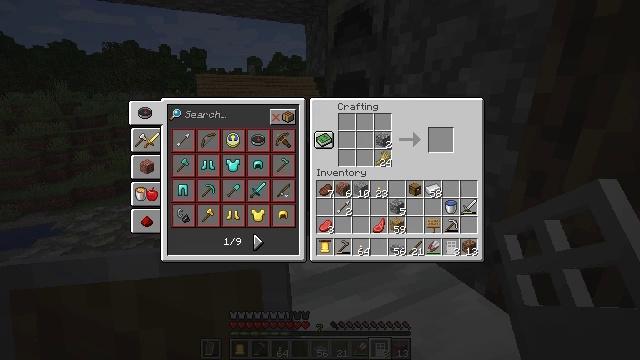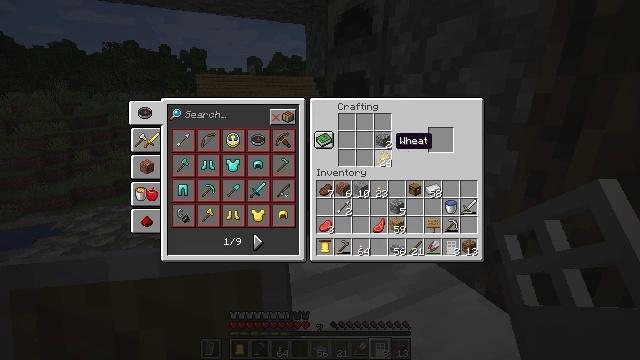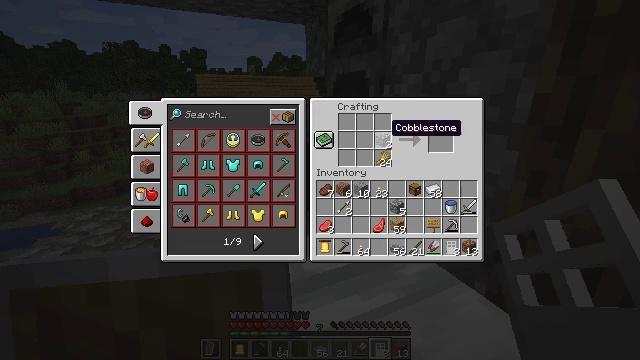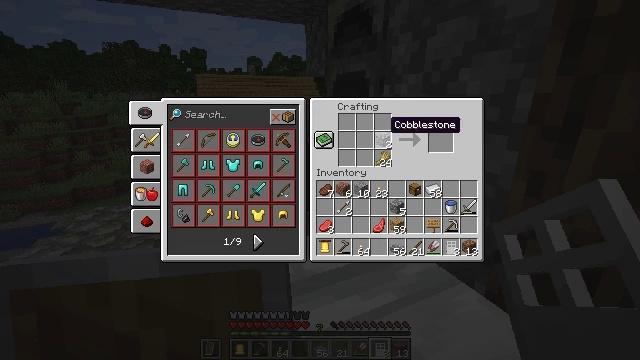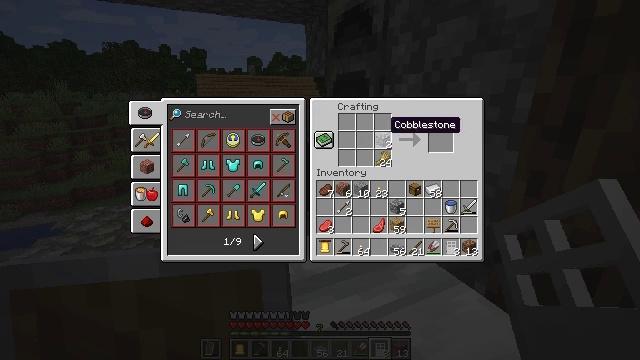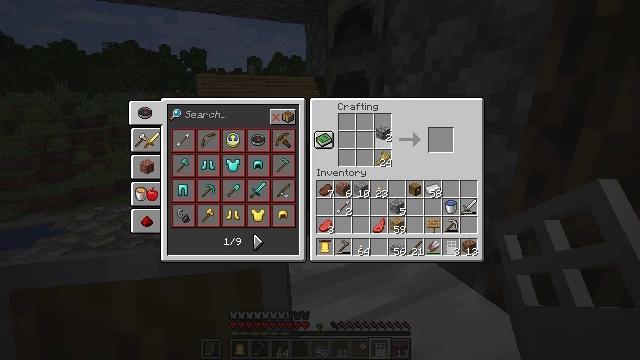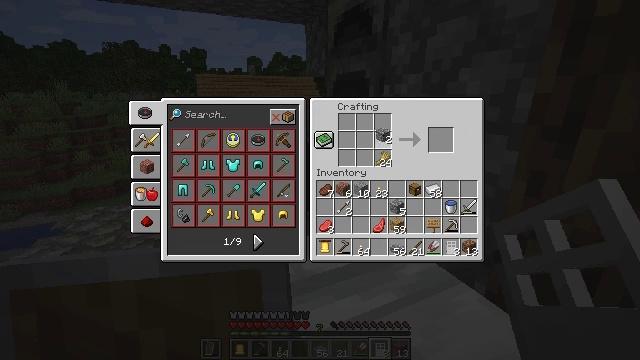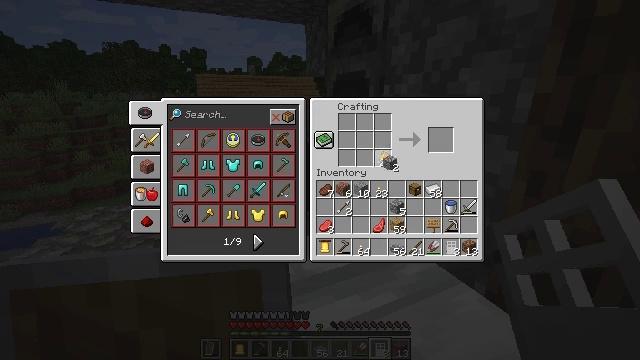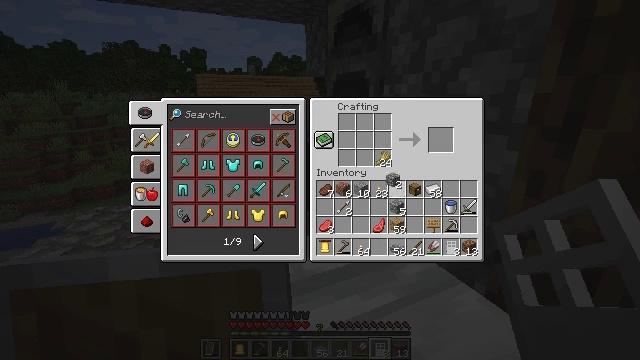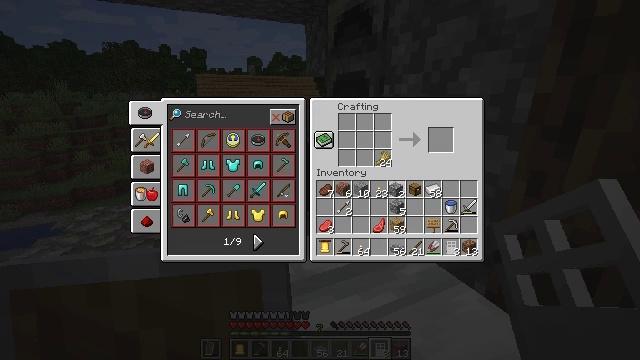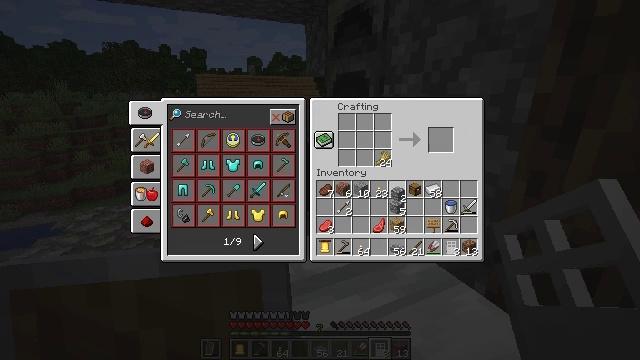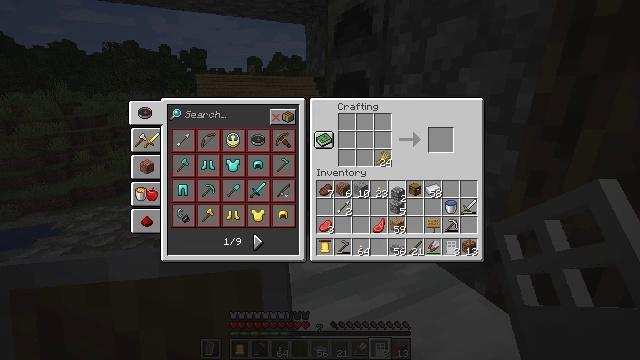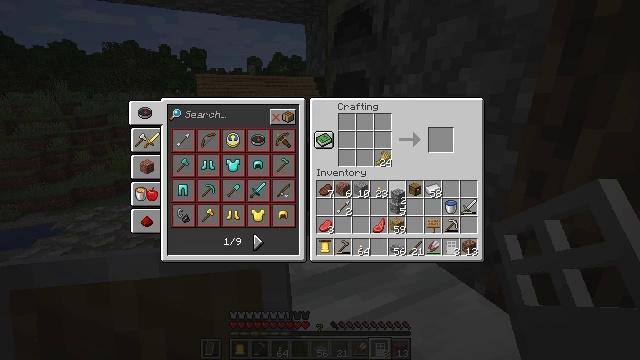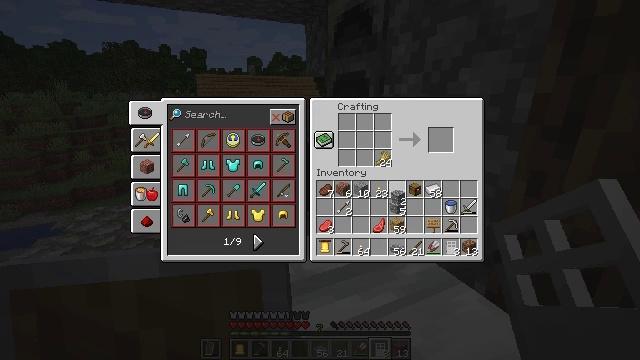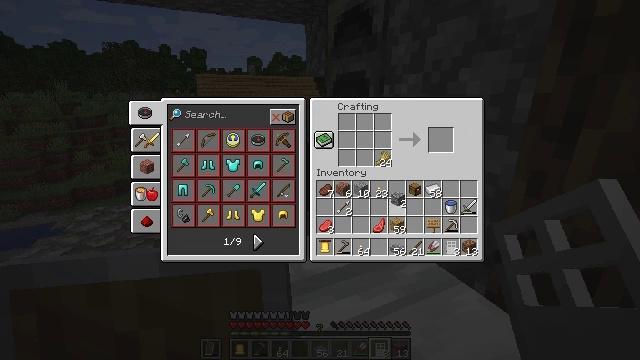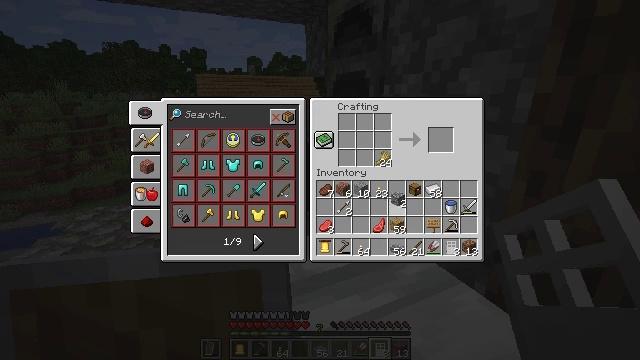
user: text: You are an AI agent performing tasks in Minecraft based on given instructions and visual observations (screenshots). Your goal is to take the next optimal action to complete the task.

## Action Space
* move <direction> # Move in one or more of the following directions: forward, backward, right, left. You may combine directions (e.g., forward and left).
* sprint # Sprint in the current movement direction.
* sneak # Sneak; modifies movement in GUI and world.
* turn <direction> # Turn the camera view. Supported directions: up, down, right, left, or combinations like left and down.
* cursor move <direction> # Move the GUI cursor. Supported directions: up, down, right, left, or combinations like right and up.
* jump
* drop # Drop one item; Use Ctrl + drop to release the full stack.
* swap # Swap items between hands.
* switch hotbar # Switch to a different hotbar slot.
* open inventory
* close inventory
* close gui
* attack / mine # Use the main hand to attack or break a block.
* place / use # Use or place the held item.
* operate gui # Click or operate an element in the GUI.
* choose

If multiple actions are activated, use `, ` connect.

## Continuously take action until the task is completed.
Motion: motion action
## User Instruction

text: Cook cobblestone in a furnace to craft stone.
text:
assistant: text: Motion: turn up
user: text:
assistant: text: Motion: turn up
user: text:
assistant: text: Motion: no_op
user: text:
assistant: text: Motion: no_op
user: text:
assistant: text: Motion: attack / mine
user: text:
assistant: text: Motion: attack / mine
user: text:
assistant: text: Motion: turn down
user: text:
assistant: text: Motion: turn down
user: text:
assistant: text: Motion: turn down
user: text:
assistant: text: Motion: no_op
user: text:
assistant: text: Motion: no_op
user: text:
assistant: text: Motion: no_op
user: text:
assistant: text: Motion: attack / mine
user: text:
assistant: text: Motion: attack / mine
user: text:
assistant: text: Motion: attack / mine
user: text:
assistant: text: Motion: no_op
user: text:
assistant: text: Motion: no_op
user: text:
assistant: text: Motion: no_op
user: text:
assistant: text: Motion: no_op
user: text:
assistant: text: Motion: no_op
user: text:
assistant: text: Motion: no_op
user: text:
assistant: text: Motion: no_op
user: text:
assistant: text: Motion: no_op
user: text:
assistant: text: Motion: no_op
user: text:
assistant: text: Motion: turn up
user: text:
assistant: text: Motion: no_op
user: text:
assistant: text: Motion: no_op
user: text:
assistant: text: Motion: no_op
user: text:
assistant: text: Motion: attack / mine
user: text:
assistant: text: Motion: attack / mine